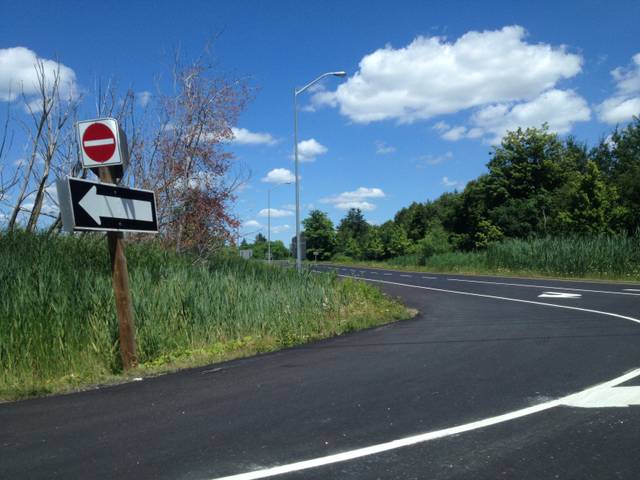
Region: Canada
Coordinates: 43.738, -79.783